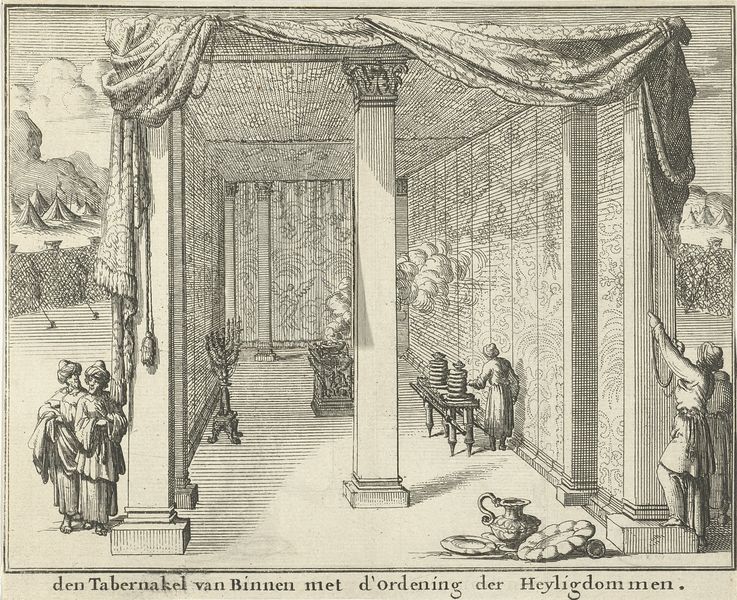
Titel: Tabernakel van binnen
Künstler: Jan Luyken
Standort: Amsterdam
Institution: Rijksmuseum
Schlagwörter: menschen, säule, vorhang, kirche, krug, architecture, column, columns, corinthian, curtain, curtains, fringe, hall, men, white, women, black, gray, wall, woman, leuchter, perspective, vase, text, smoke, cloud, clouds, food, greek, man, roman, sky, building, hill, water, german, heiligtum, drawing, turban, sketch, sakral, raise, rope, scene, zelte, drape, historical, rome, tabernakel, engraving, lines, war, bottle, cup, pillar, altar, plate, tan, jug, pitcher, camp, capital, candleabra, kitchen, turbans, pillars, candlesticks, tents, cooking, tabernacle, binnen, menora, tabernaculum, boiling, ölager